Field crop: maize
Growth stage: 2
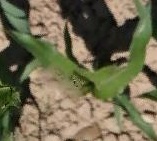
Species: maize